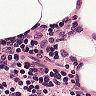
Metastatic tissue present: no